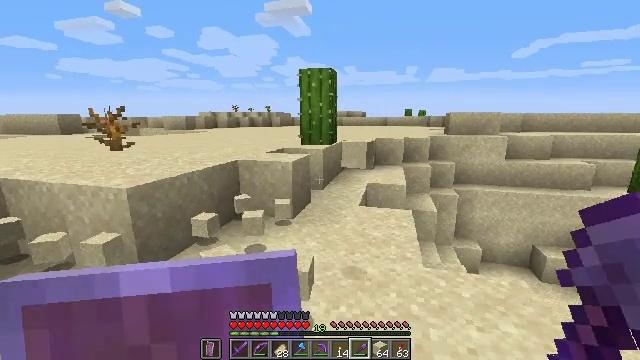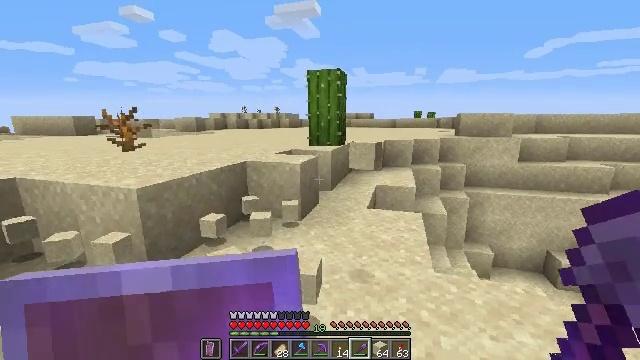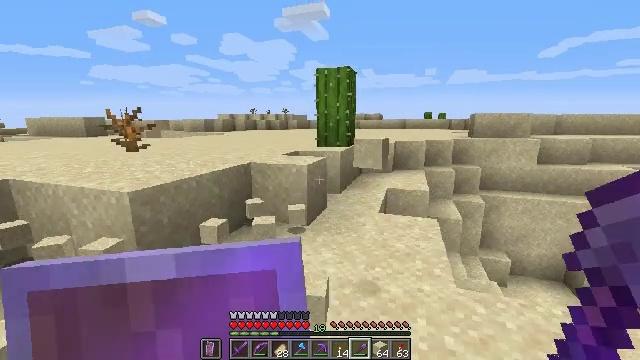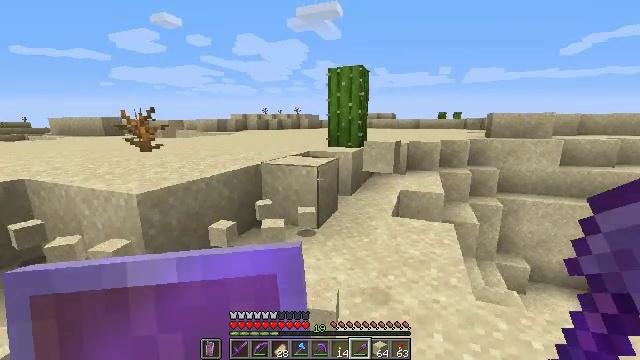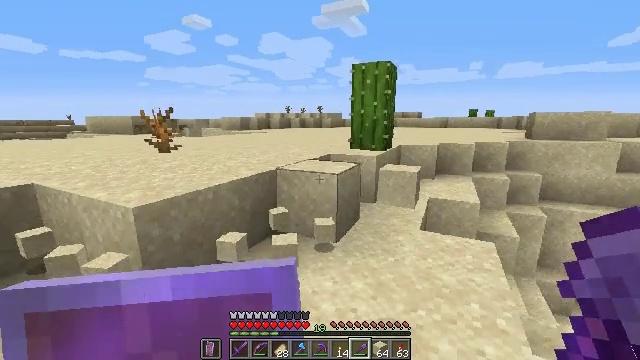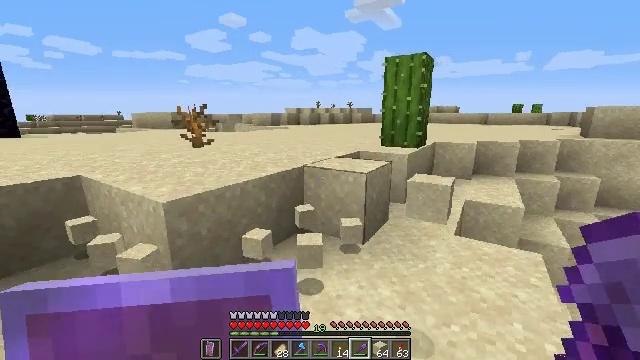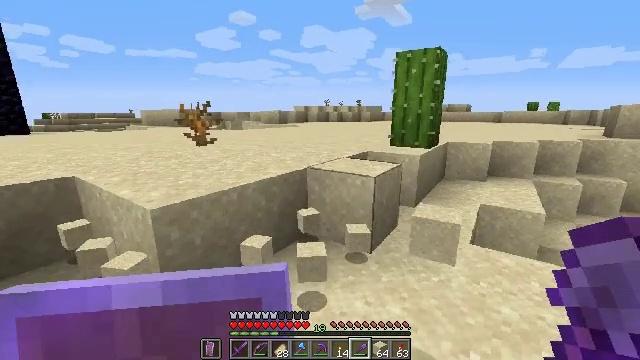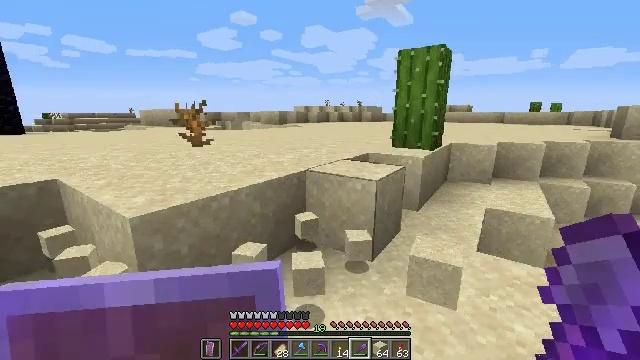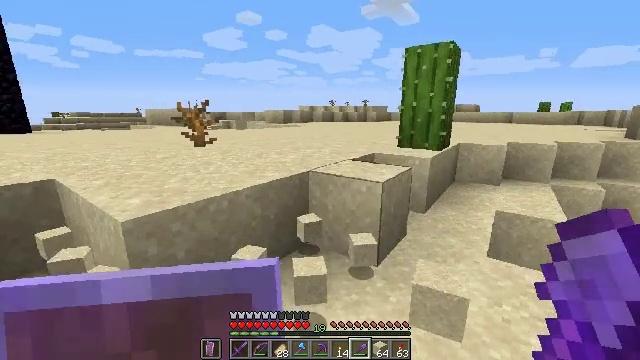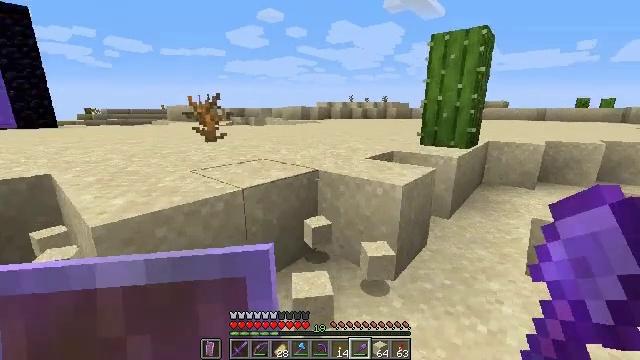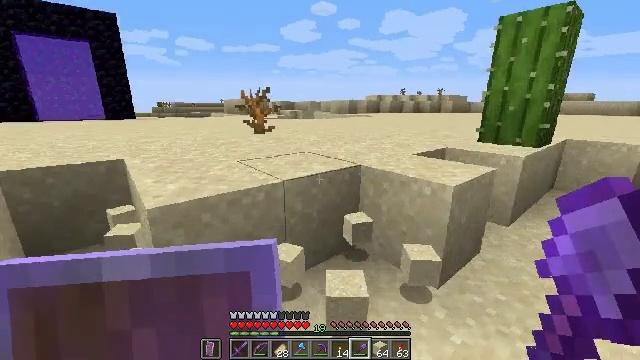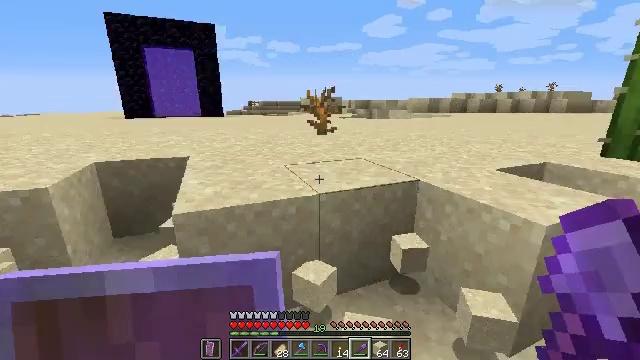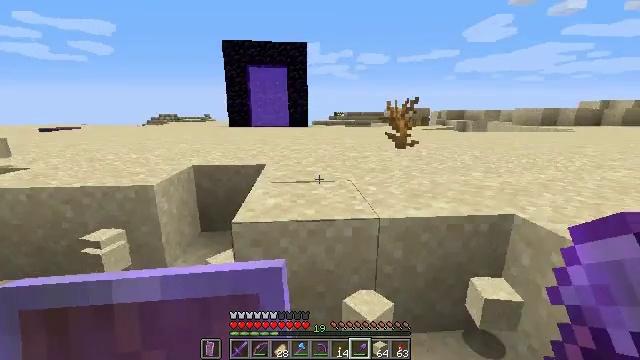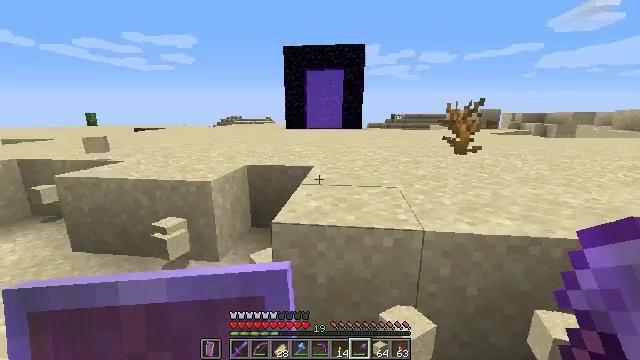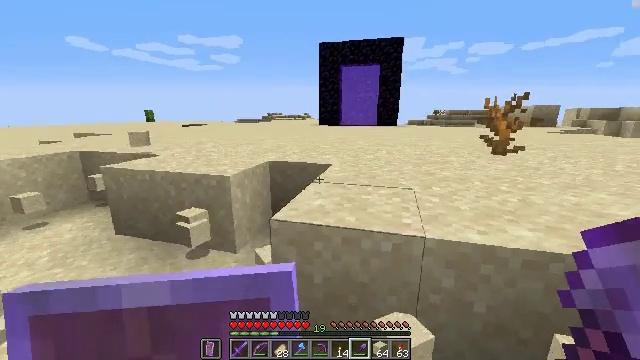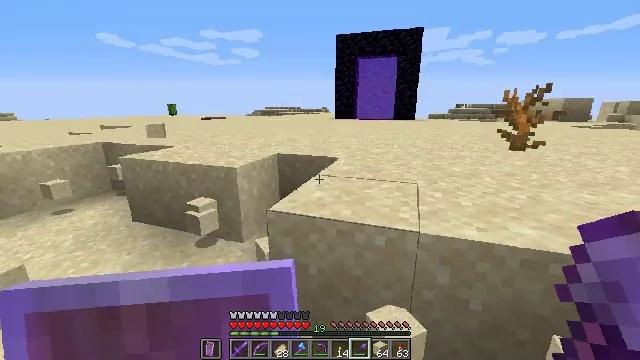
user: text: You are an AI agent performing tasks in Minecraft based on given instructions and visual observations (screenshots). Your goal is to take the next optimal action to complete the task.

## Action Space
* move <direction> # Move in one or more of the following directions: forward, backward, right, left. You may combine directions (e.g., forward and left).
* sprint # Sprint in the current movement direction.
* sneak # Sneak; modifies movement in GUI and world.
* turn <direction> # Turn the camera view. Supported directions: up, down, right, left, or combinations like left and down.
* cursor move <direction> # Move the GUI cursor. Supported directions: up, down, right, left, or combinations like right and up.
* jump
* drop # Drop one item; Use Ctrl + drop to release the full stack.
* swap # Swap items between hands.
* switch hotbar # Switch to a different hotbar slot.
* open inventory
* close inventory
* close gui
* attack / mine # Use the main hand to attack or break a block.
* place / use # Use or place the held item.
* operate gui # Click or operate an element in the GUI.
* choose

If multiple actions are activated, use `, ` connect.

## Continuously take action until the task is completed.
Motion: motion action
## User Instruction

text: Gather sand from the desert.
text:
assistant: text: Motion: move forward, turn left
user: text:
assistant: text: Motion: move forward, turn left
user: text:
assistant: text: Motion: move forward, turn left
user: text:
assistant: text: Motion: move forward, turn left
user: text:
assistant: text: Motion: move forward, turn left
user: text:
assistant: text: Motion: move forward, turn left
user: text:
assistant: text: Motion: move forward
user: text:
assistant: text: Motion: move forward, turn left
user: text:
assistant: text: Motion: move forward and move right, turn left
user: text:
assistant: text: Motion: move forward and move right, turn left and down
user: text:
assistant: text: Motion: move forward and move right, turn left
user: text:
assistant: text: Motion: move forward and move right, turn left and up
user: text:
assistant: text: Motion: move right, turn left
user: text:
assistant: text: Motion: move right, turn left
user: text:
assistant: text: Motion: turn left and down
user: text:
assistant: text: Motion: no_op
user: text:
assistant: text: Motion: no_op
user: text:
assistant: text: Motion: no_op
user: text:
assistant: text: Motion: no_op
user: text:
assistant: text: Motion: no_op
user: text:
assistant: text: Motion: no_op
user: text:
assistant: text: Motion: turn left
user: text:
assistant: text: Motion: no_op
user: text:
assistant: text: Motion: move forward, turn left
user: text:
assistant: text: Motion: move forward, turn left
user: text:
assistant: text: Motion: move forward
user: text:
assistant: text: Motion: move forward
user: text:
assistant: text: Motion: move forward
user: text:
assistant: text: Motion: move forward
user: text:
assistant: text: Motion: move forward and move left